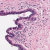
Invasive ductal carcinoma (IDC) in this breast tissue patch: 0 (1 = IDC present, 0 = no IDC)